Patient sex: M
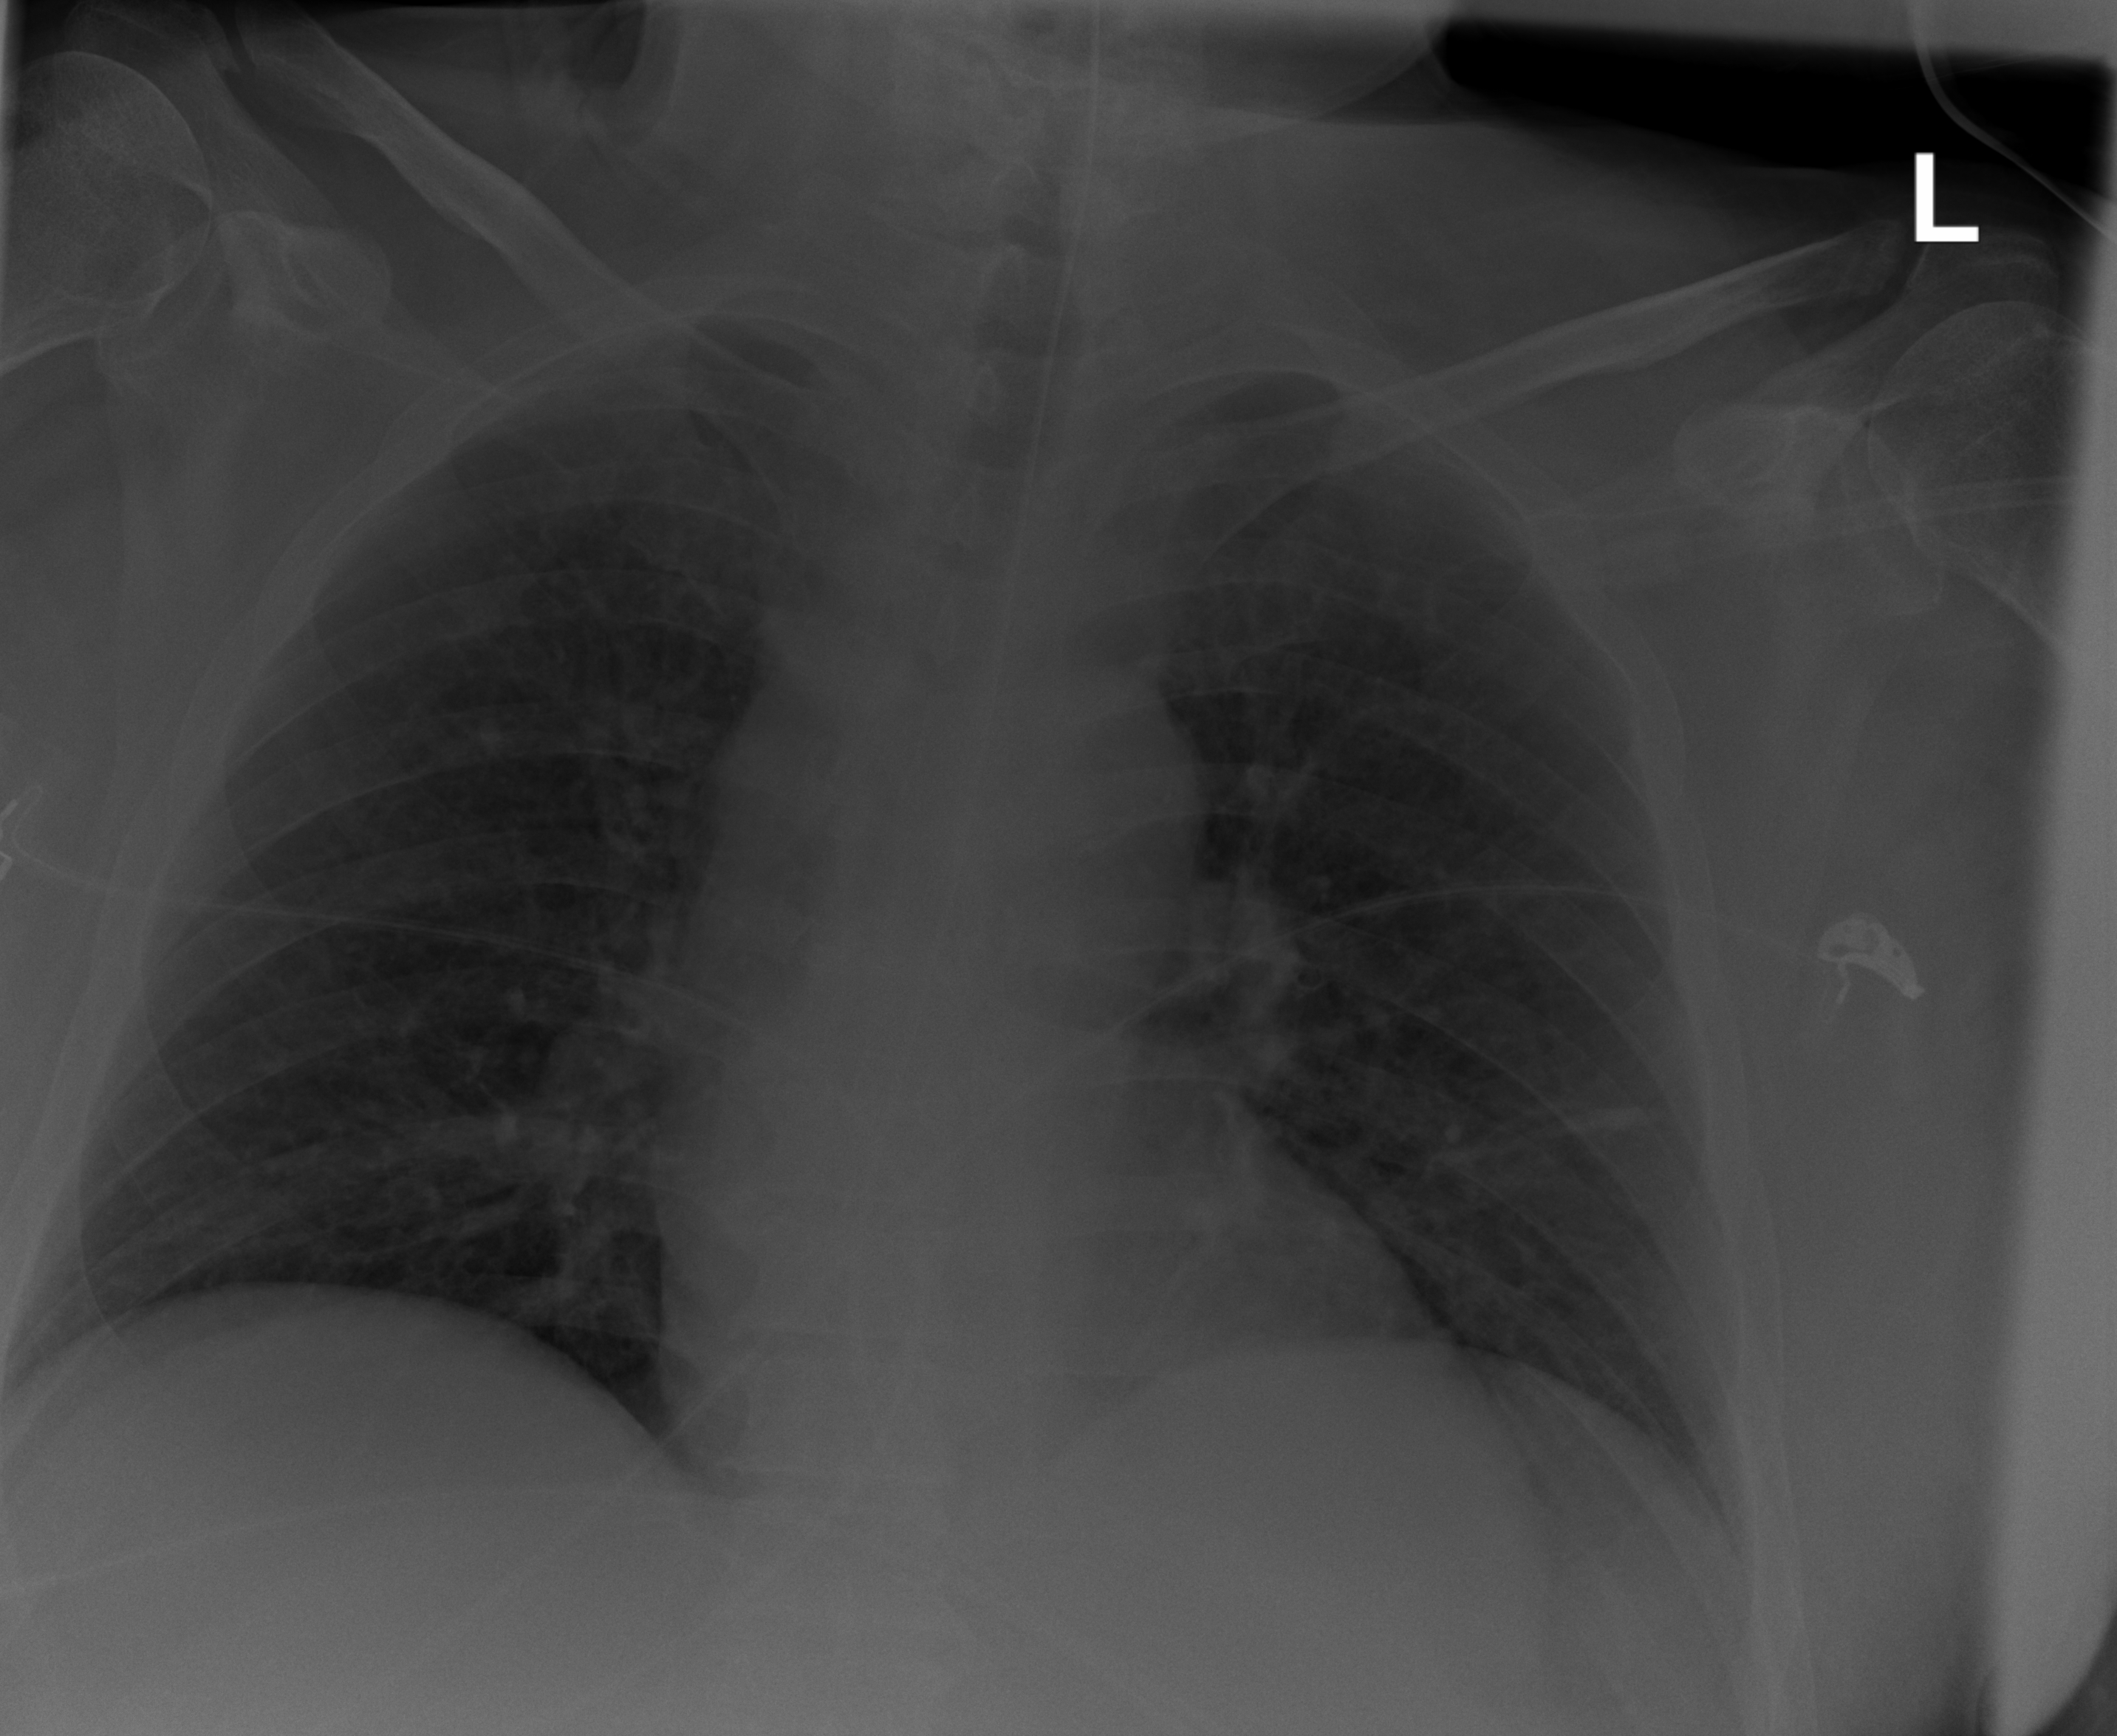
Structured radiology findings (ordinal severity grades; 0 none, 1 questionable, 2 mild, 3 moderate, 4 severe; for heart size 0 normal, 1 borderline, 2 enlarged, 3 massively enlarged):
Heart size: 1
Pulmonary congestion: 0
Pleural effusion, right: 0
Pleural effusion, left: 0
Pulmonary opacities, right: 0
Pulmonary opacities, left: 0
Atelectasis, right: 0
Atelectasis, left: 1